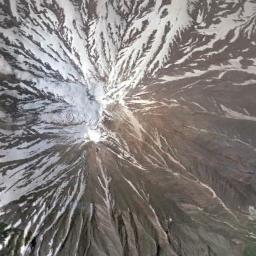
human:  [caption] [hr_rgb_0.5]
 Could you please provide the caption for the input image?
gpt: The snow berg is consist of bare land and white snow .

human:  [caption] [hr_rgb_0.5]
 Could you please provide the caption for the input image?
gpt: White snow and brown bare ground intersect on the snow mountain .

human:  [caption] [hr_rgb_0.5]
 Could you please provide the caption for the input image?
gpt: There is snow on the part of the snowberg .

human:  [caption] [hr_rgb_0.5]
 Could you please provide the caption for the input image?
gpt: The snowberg has some valley glaciers but some ridges are not covered by glaciers .

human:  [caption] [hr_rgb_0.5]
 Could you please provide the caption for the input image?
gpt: There are snow and bare land on the snowberg .